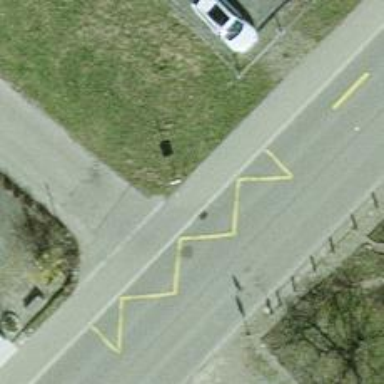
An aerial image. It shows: Bus stop with platform for public transport.